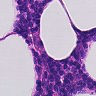
Metastatic tissue present: no